Question: in my app from a login screen i am navigating to a class say classA , like this
'''
classA *objUserHome = [[classA alloc]init];
[self presentModalViewController:objUserHome animated:YES];
[objUserHome release];
'''
and ClassA is having a navigating bar and a tabbar(5 tabs in it), i have created my tab bar programmatically like this
'''
- (void)viewDidLoad
{
[super viewDidLoad];
//Create tab bar controller and navigation bar controller
tabBarController = [[UITabBarController alloc] init];
NSMutableArray *arrControllers = [[NSMutableArray alloc] initWithCapacity:5];
//Add PunchClock to tab View Controller
PunchClock* objPunchClock = [[PunchClock alloc] initWithTabBar];
NavigationController = [[UINavigationController alloc] initWithRootViewController:objPunchClock];
NavigationController.navigationBar.tintColor = [UIColor brownColor];
[arrControllers addObject:NavigationController];
[NavigationController release];
[objPunchClock release];
//Add Time_Sheet to tab View Controller
Time_Sheet* objTime_Sheet = [[Time_Sheet alloc] initWithTabBar];
NavigationController = [[UINavigationController alloc] initWithRootViewController:objTime_Sheet];
NavigationController.navigationBar.tintColor = [UIColor brownColor];
[arrControllers addObject:NavigationController];
[NavigationController release];
[objTime_Sheet release];
//Add PTO to tab View Controller
PTO* objPTO = [[PTO alloc] initWithTabBar];
NavigationController = [[UINavigationController alloc] initWithRootViewController:objPTO];
NavigationController.navigationBar.tintColor = [UIColor brownColor];
[arrControllers addObject:NavigationController];
[NavigationController release];
[objPTO release];
//Add PunchClock to tab View Controller
CrewPunch* objCrewPunch = [[CrewPunch alloc] initWithTabBar];
NavigationController = [[UINavigationController alloc] initWithRootViewController:objCrewPunch];
NavigationController.navigationBar.tintColor = [UIColor brownColor];
[arrControllers addObject:NavigationController];
[NavigationController release];
[objCrewPunch release];
//Add PunchClock to tab View Controller
Reports* objReports = [[Reports alloc] initWithTabBar];
NavigationController = [[UINavigationController alloc] initWithRootViewController:objReports];
NavigationController.navigationBar.tintColor = [UIColor brownColor];
[arrControllers addObject:NavigationController];
[NavigationController release];
[objReports release];
// Add this view controller array into the tab bar
//self .viewControllers = arrControllers;
tabBarController .viewControllers = arrControllers;
[arrControllers release];
[self.view addSubview:[tabBarController view]];
}
'''
And 'ClassA is inherited from UIViewController'
now the problem is, after navigating to classA , view of classA is shifted some 4mm downwards  why its so?? how can i fix this,,pls help me out ,, thanx in advance
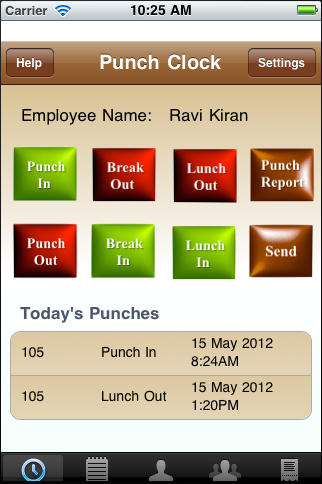
Answer: After a long research i finally fixed this issue just by inheriting the class from 'UINavigationController' instead of 'UIViewControler'